Field crop: maize
Growth stage: 2
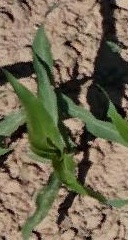
Species: maize